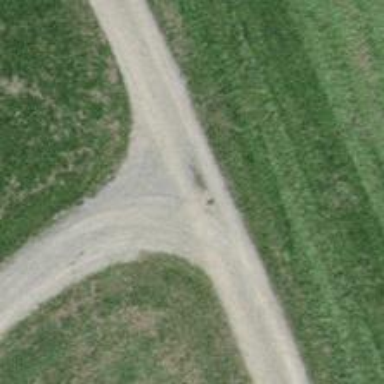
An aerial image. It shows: Compacted track with grade2 level.